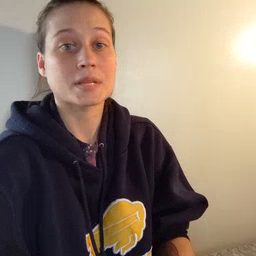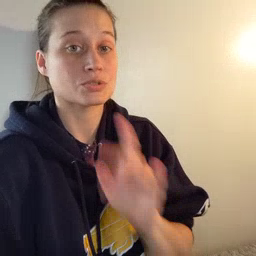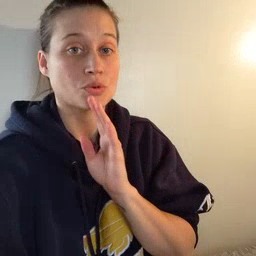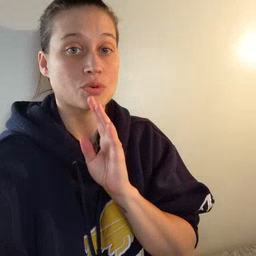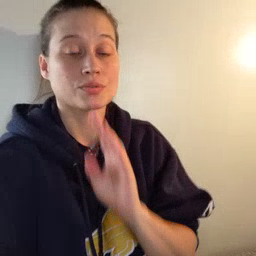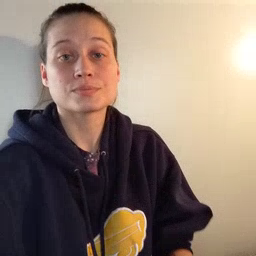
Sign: talk